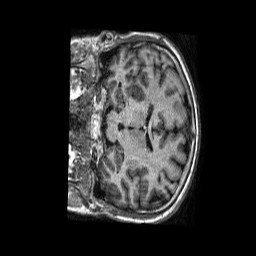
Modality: T1w
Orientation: coronal
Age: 49
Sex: male
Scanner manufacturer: philips
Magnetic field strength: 1.5 T
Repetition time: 0.008374 s
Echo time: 0.003844 s